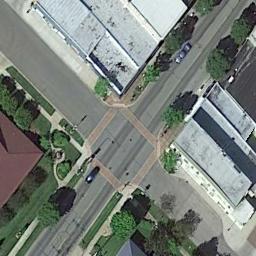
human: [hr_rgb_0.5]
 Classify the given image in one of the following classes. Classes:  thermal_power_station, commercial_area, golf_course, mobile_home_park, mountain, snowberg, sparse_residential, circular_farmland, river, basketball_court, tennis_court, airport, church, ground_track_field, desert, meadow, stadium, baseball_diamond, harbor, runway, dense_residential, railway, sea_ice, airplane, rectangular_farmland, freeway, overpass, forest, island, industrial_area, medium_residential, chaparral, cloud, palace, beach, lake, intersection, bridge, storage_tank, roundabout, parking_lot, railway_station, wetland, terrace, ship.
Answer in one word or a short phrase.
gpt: intersection